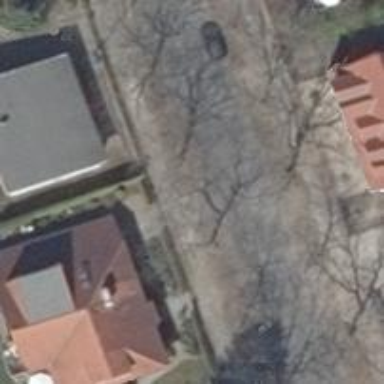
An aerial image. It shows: Sidewalk.